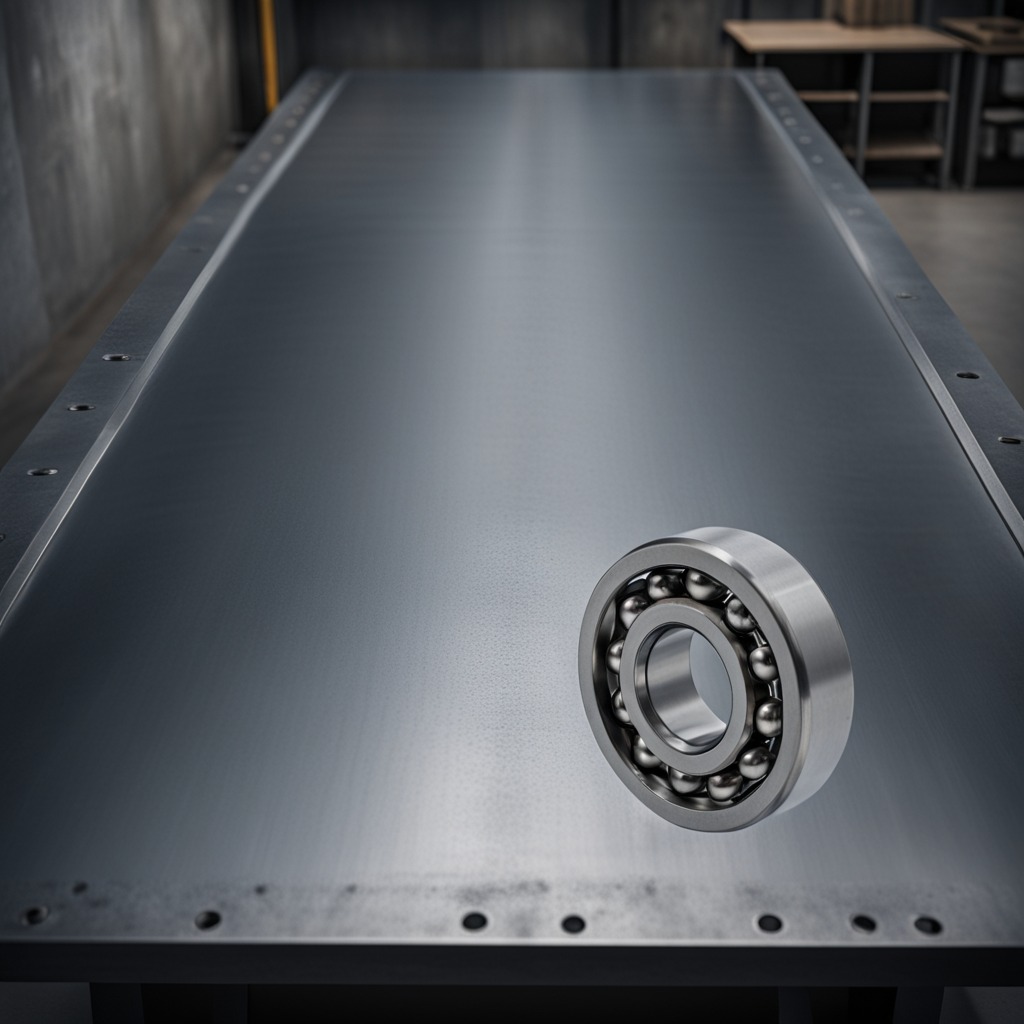
A metal ball bearing lies on the cold steel table in a mining workshop gritty textures.